Question: I am always displaying the data points of a flex line chart using 'itemRenderer' for 'LineSeries'. The problem I am facing is, the first and the last datapoints are not clearly visible. Please find the attached image for further clarity.

How do I display the first and last datapoints completely?
Thanks,Anji
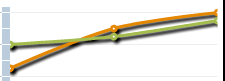
Answer: One of the following should do the trick for you
1. Try reducing the 'radius' attribute of the LineSeries tag to something like value 3.
2.Using stylesheets, add a padding/margin left and right for the series.
Try that and update how this works.